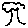
Label: tree